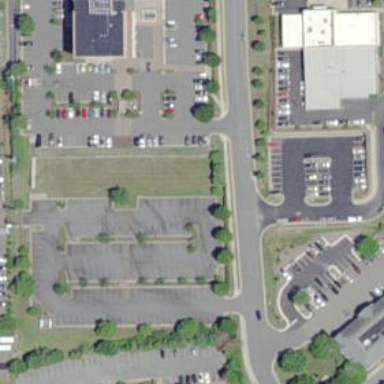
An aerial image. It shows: Parking space.